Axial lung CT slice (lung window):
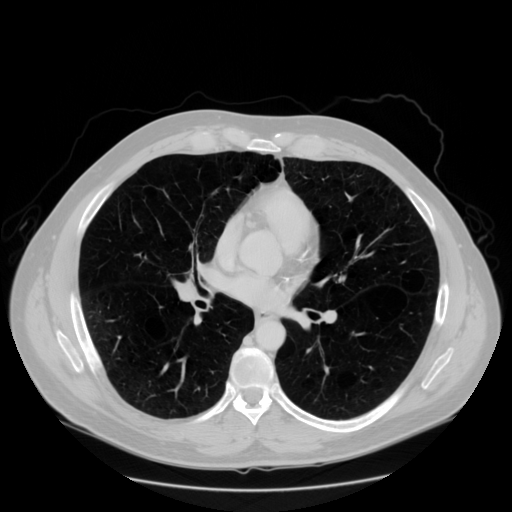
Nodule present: no